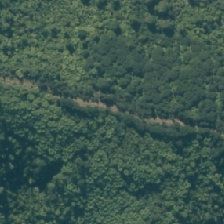
Land cover: manuka_kanuka